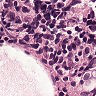
Metastatic tissue present: no